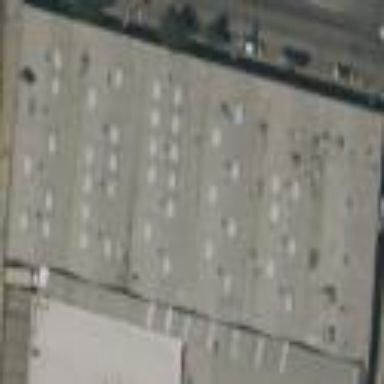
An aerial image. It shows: Industrial building.